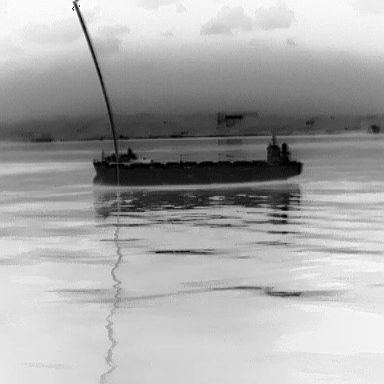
There are two objects shown in the infrared image, including a liner, and a canoe.